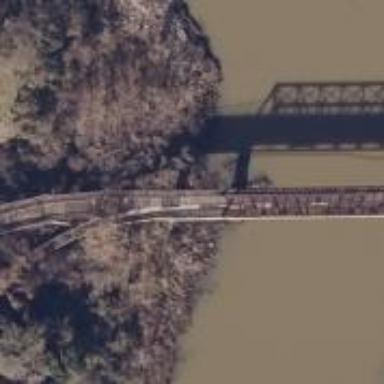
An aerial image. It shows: Disused railway spur bridge.